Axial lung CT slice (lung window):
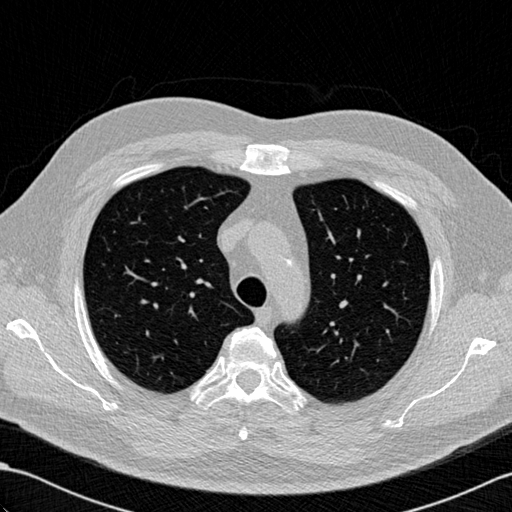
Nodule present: no